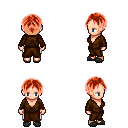
a pixel art fantasy rpg character, female body template, human, light skin, brown robe, white pants, red parted hairstyle, gray slippers, four views (front, back, left, right), 2x2 character sprite sheet, small pixel art, hard edges, no anti-aliasing